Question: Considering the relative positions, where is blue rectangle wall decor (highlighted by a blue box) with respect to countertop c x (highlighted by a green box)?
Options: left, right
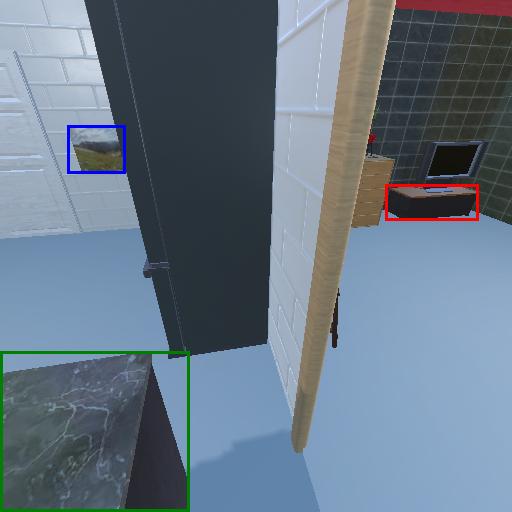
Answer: left